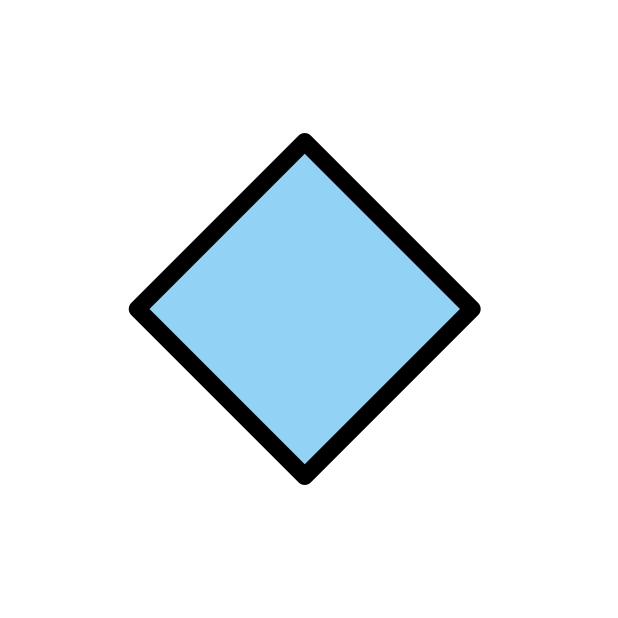
Emoji: 🔹
Name: small blue diamond
Unicode: 0x1f539